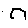
Label: hexagon